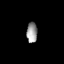
Tissue: prostate
Cell type: T cells
Senescence score: 0.6843
Nuclear area (px): 215
Mean DAPI intensity: 152.516